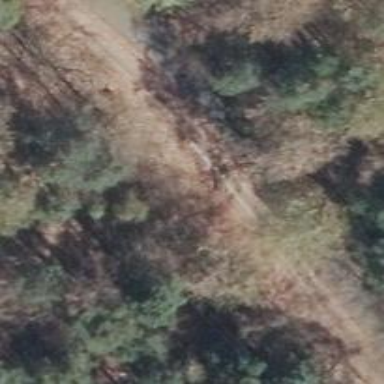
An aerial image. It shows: Compacted grade3 track used for forestry vehicles.